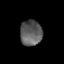
Tissue: lung
Cell type: Epithelial cells
Senescence score: 0.1825
Nuclear area (px): 550
Mean DAPI intensity: 91.462